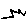
Label: zigzag